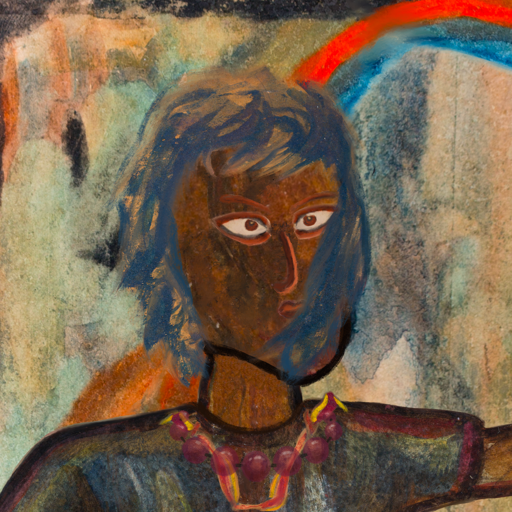
Background: Childish, Head And Neck Side: Mosgoul, Face Side: Roy_Bahadur, Bust: Mosgoul, Hair Side: In_The_Sun, Head Accessory: Blank, Second Necklace: Gypsy_Mother_1, Necklace: Irani_2, Baby: Blank